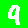
Digit: 9